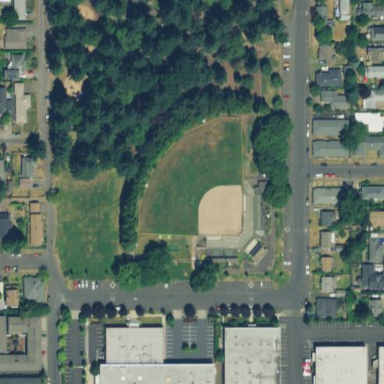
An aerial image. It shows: Baseball pitch for leisure land.